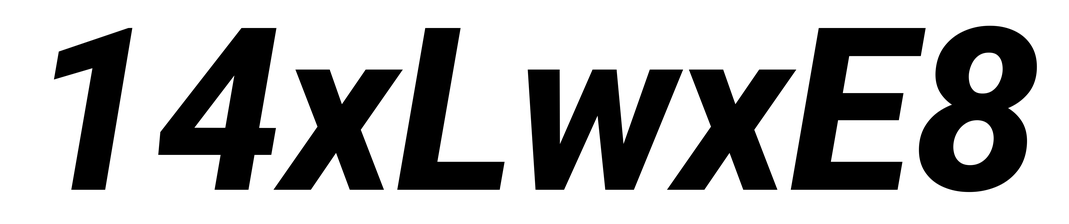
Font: Roboto-Italic_ExtraBold_Italic